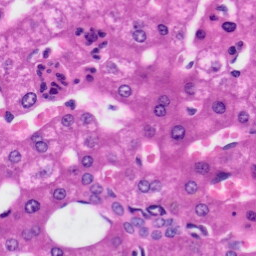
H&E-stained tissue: Liver